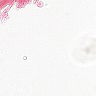
Metastatic tissue present: no